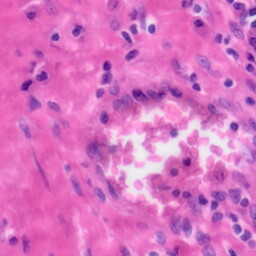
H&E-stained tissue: Tonsil